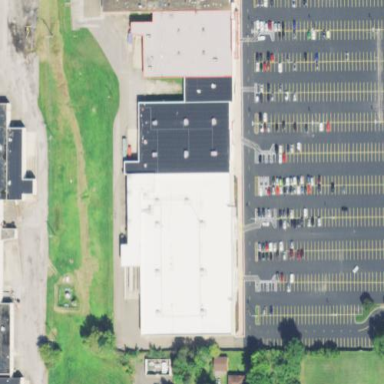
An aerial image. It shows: Department store building.